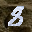
Label: 8